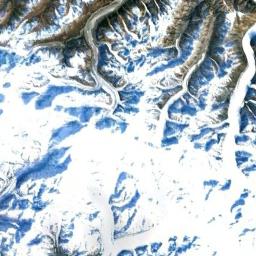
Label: snowberg